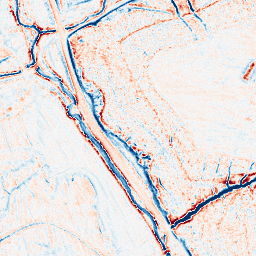
Category: edge_preserving
Decomposition family: anisotropic_diffusion
Decomposition parameters: iterations: 20
kappa: 30
gamma: 0.1
Upsampling method: bicubic_16x
Upsampling parameters: scale: 16
Upsampling scale: 16